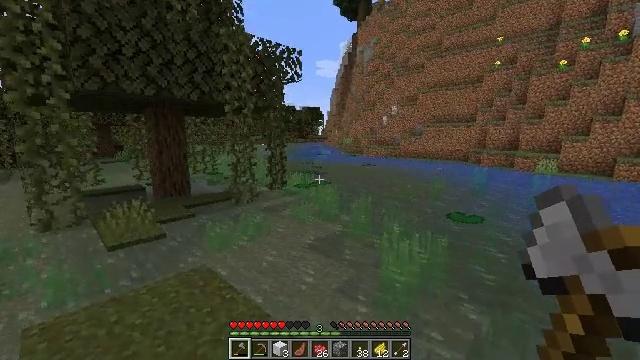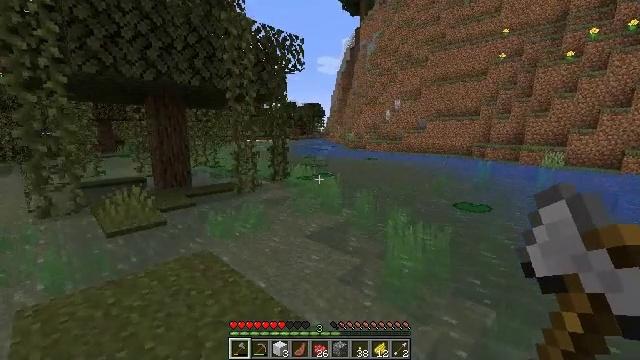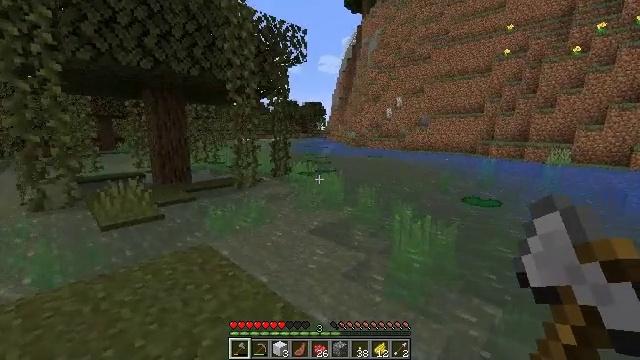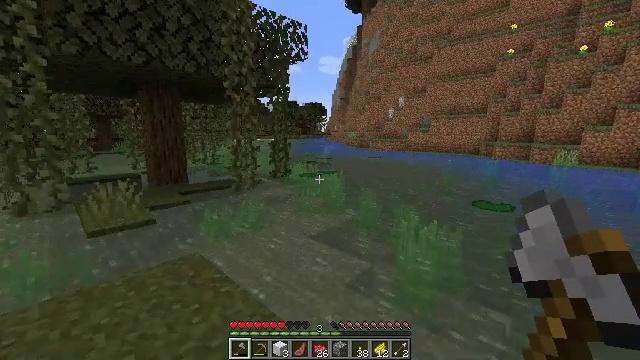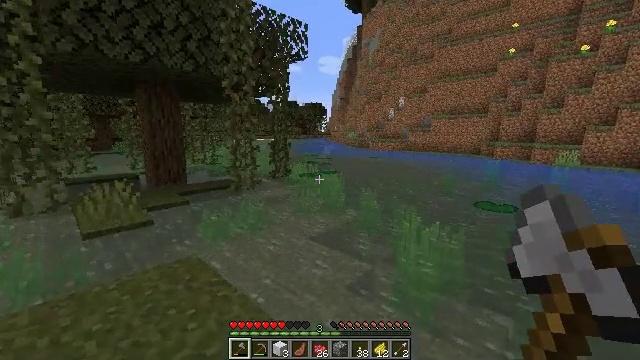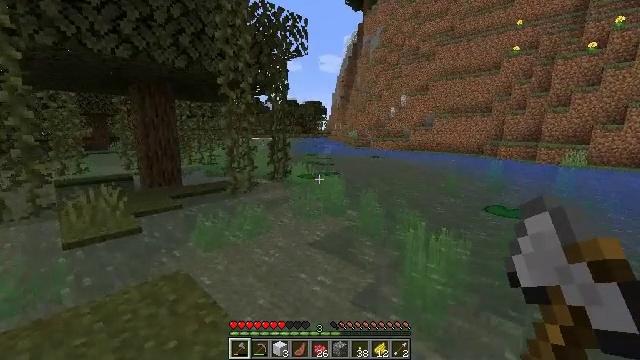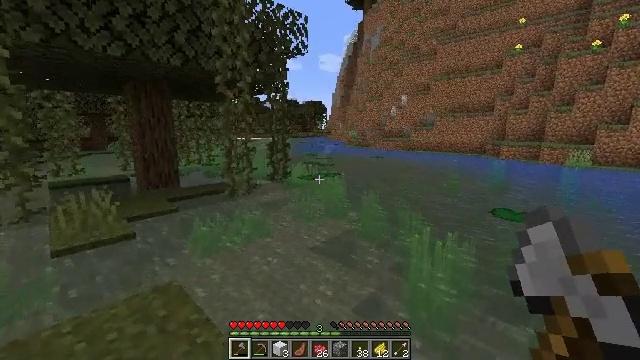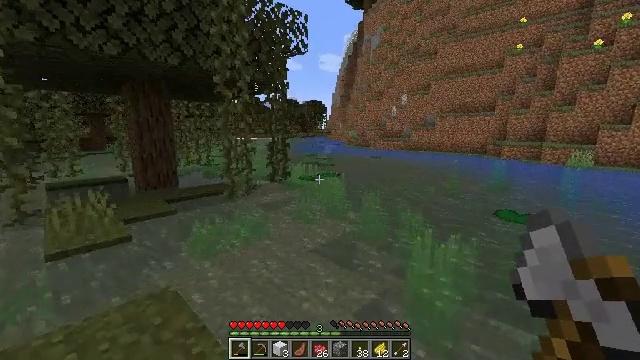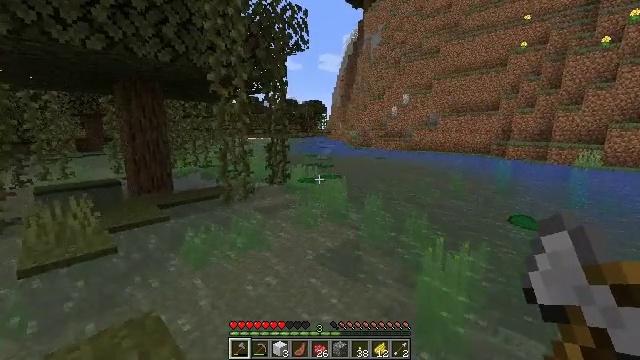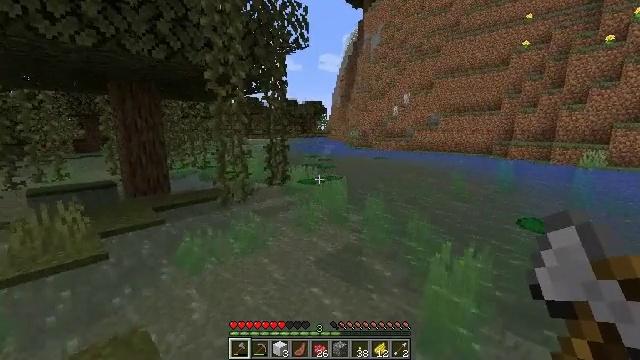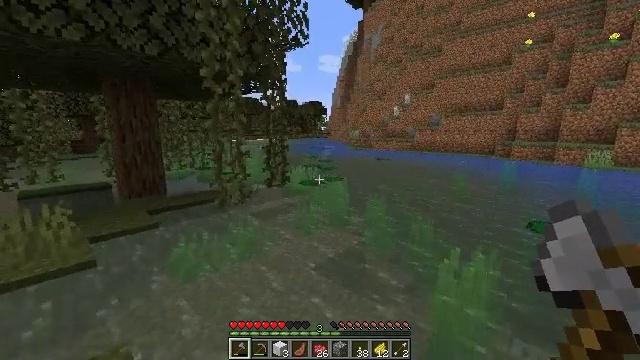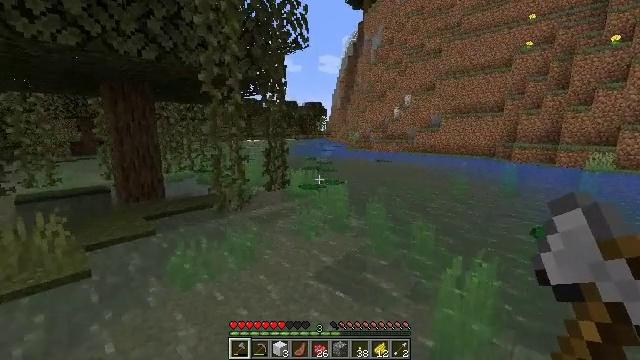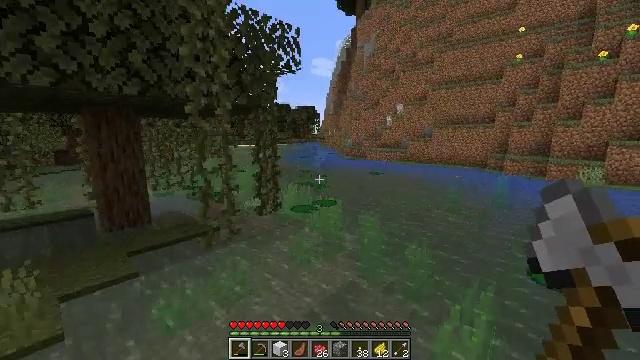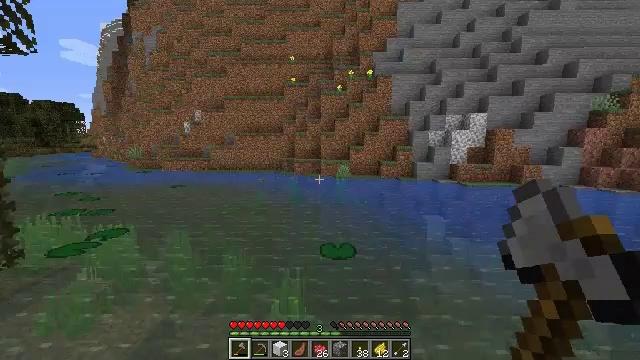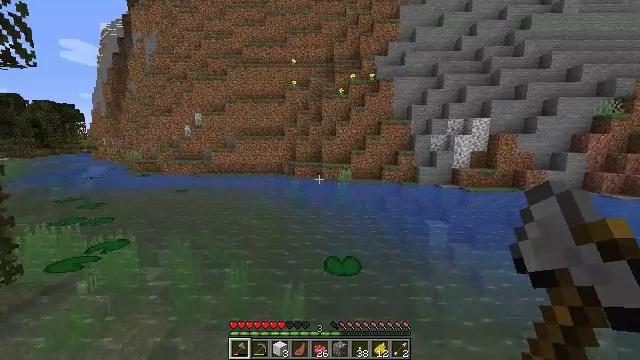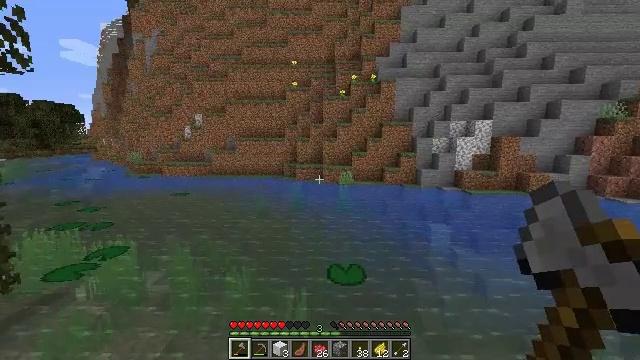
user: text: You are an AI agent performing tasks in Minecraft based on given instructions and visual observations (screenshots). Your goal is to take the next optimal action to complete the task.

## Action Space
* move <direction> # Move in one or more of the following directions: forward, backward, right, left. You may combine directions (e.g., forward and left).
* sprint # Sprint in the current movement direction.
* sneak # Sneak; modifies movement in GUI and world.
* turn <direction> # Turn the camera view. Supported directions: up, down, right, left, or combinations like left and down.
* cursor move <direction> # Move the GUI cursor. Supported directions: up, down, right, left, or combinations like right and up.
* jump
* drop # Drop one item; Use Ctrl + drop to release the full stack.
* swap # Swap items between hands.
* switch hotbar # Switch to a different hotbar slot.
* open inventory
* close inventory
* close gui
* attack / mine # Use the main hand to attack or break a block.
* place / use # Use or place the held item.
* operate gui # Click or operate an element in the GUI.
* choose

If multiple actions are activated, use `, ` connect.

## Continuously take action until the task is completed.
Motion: motion action
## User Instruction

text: Remove the torch from its spot.
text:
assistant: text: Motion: move forward
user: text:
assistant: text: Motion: move forward
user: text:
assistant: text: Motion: move forward
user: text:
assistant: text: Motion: move forward
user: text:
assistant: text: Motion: move forward
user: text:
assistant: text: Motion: move forward
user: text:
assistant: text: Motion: move forward
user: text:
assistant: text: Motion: move forward
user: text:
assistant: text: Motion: move forward
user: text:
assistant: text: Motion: move forward
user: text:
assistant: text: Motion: move forward, jump
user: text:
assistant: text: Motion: move forward, turn right, jump
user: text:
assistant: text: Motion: move forward, turn right and up, jump
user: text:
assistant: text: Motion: move forward, jump
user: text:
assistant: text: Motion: move forward, jump
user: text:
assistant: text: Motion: move forward, jump
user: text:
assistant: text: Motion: move forward, jump
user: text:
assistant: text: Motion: move forward, jump
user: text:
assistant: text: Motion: move forward, jump
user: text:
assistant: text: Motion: move forward, jump
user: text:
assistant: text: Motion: move forward, jump
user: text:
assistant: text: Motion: move forward, jump
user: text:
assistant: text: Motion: move forward, jump
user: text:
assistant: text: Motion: move forward, jump
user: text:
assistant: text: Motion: move forward, jump
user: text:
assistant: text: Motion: move forward, jump
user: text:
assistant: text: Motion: move forward, jump
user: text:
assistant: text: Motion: move forward, turn left, jump
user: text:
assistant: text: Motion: move forward, turn left and up, jump
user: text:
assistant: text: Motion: move forward, turn left, jump